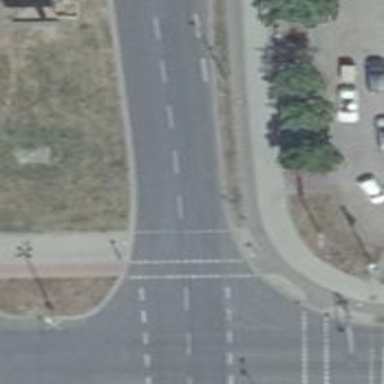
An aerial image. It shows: Asphalt road with primary classification. There is cycle track on the right side.